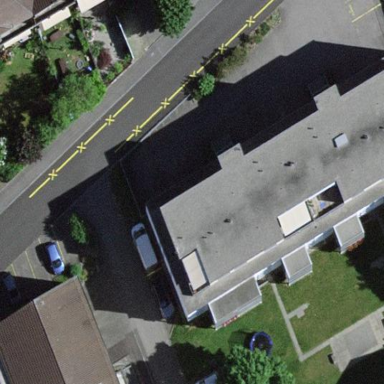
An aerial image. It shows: View of apartment building.